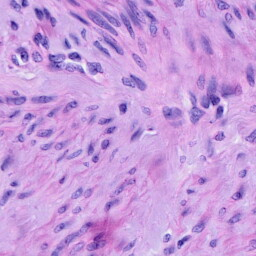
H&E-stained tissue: Cervix